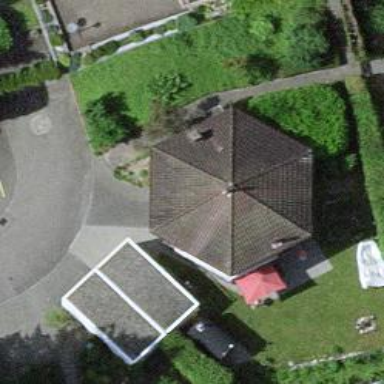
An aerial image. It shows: Residential building with pyramidal roof shape.